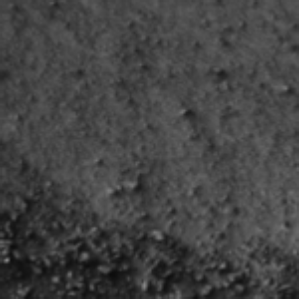
Label: frost